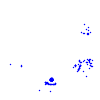
Particle: pion